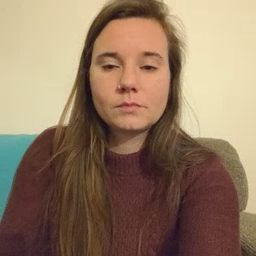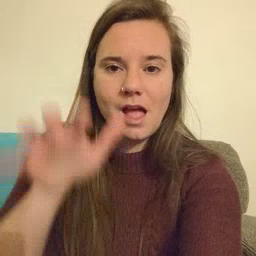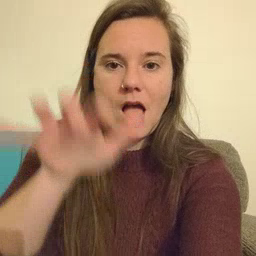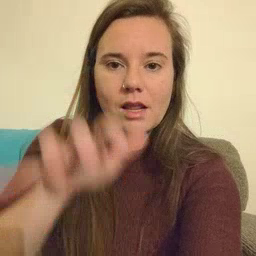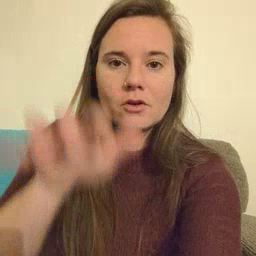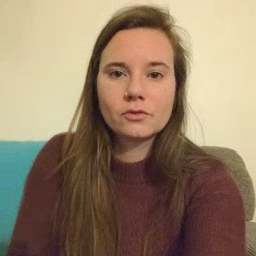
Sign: alligator